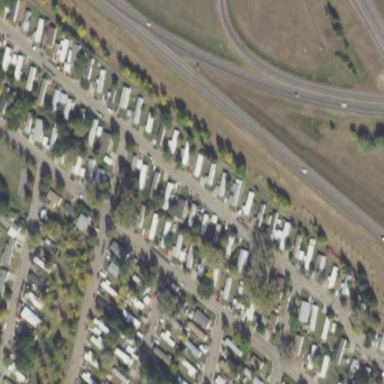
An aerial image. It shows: Residential area known as trailer park.